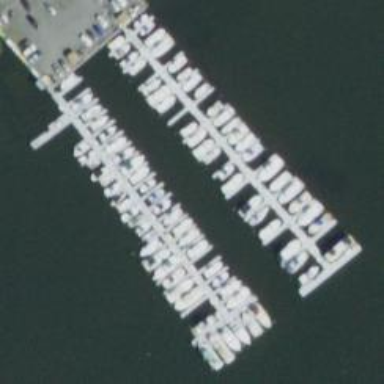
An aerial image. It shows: Marina on leisure land.